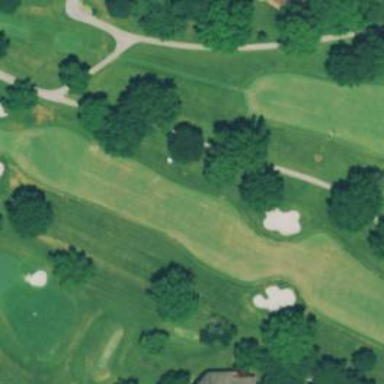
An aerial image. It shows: Golf hole.